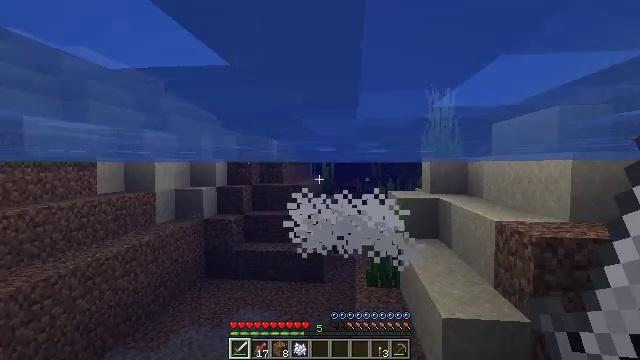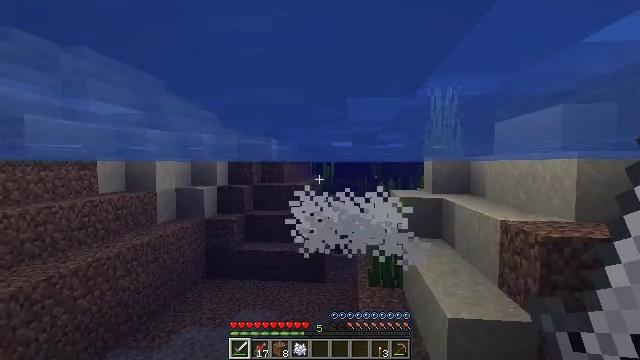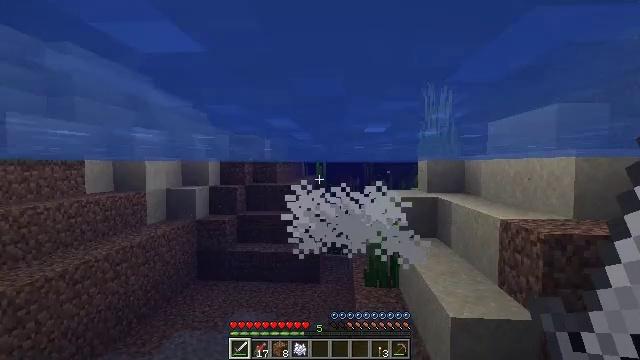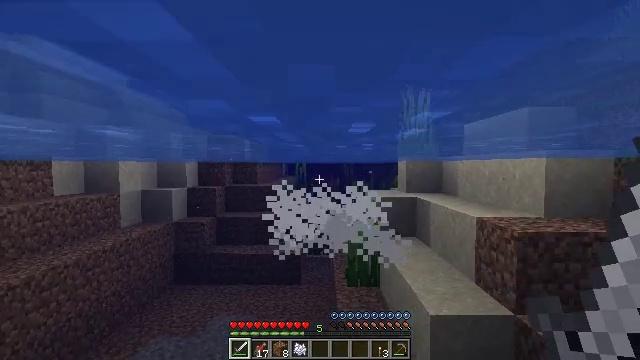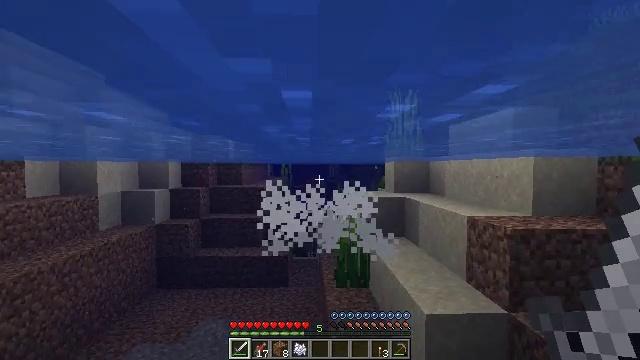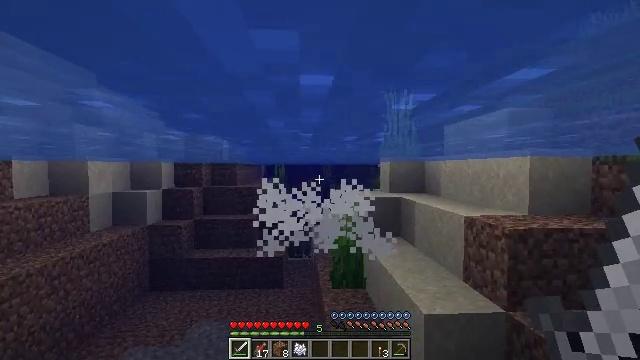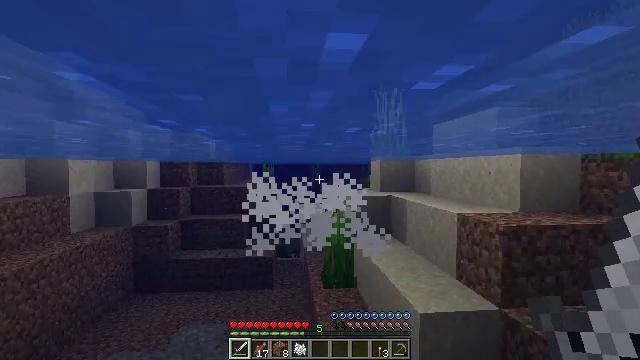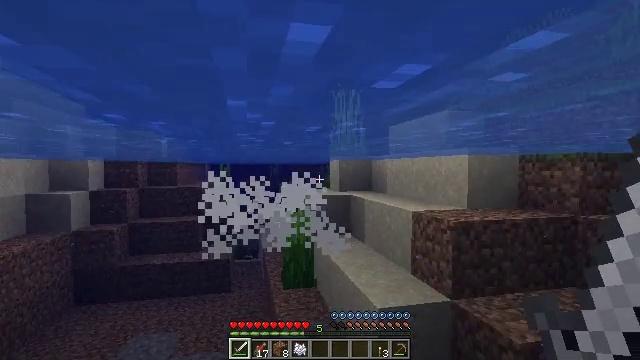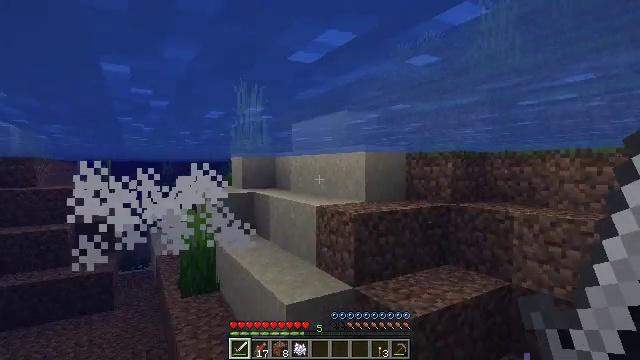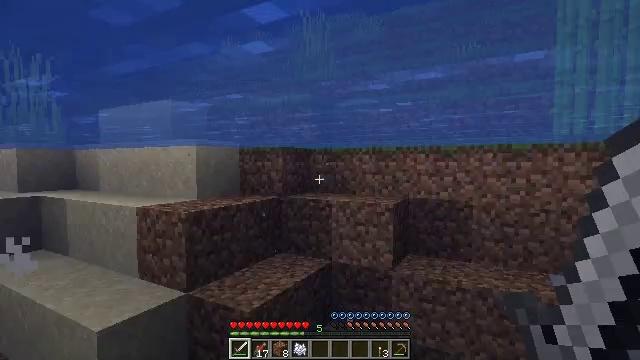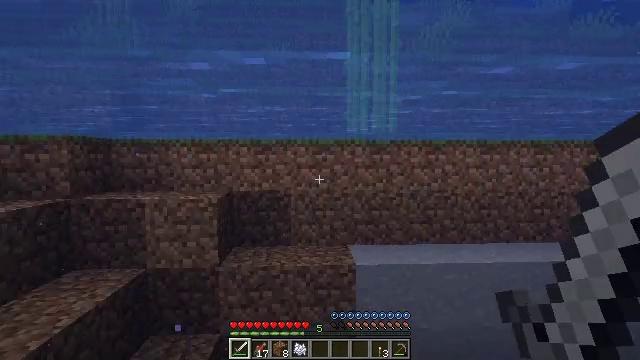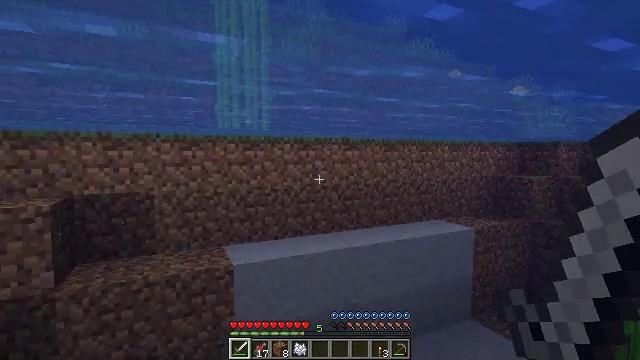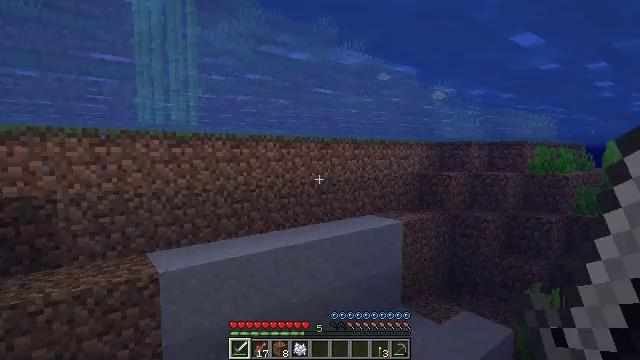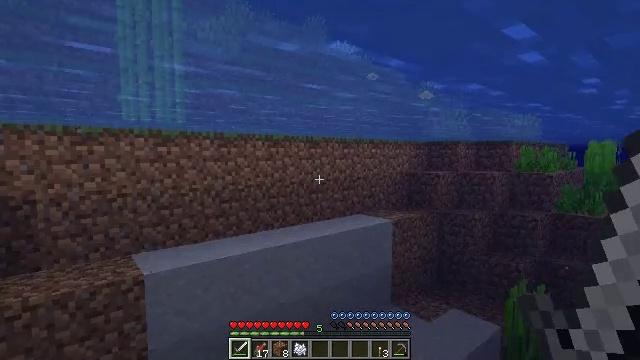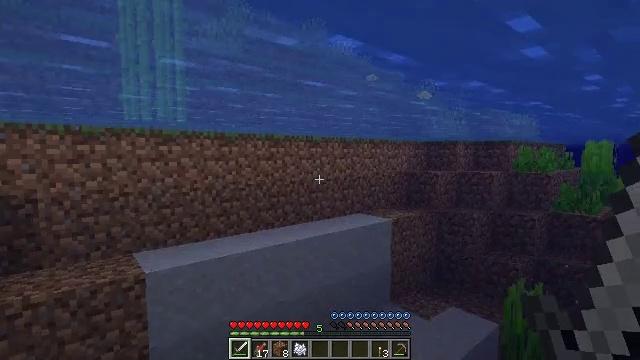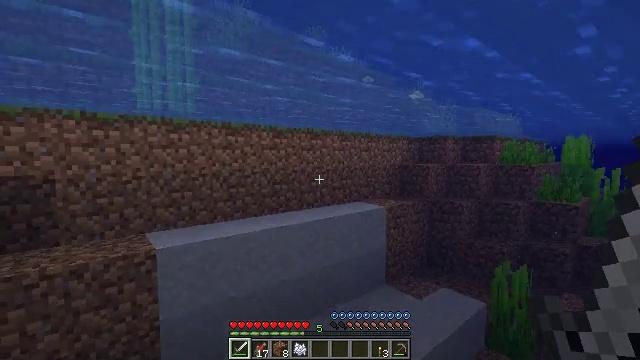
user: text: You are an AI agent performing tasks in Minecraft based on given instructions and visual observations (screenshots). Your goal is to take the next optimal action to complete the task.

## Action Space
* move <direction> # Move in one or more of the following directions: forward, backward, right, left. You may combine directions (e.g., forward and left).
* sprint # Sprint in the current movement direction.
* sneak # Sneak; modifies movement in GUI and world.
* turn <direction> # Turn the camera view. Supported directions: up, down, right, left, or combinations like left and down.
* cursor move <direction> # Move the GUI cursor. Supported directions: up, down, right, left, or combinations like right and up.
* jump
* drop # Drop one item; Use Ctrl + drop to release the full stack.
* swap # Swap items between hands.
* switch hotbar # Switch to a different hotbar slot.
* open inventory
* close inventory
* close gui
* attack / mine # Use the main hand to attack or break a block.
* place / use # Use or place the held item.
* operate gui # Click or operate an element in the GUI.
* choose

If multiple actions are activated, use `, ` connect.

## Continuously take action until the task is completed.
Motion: motion action
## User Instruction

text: Fish and kill the salmon.
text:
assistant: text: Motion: move forward and move left
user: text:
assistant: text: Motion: move forward and move left, turn right
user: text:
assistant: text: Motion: move forward and move left, turn right
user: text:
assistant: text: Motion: move forward and move left, turn right
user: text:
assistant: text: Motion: move forward, turn right
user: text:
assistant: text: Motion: move forward and move right, turn right
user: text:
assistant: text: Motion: move forward and move right, turn right
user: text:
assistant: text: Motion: move forward and move right, turn right
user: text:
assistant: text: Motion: move forward and move right, turn right
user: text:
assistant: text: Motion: move forward and move right, turn right and down
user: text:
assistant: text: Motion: move forward and move right, turn right
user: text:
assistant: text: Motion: move forward and move right, turn right
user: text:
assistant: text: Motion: move forward, sprint, turn right
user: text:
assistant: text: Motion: move forward, sprint
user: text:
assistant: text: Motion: move forward, sprint
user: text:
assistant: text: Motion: move forward, sprint
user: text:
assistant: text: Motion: move forward, sprint
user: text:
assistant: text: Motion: move forward
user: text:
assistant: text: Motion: move forward
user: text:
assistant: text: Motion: move forward
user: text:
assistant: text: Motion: move forward
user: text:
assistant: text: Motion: move forward, turn right and up
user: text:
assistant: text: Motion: move forward, turn right and up
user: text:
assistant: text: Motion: move forward, turn right and up
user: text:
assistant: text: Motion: move forward and move right
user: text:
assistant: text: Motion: move forward and move right, turn left
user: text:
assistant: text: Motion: move forward and move right
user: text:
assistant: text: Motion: move forward and move right
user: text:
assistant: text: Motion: move forward
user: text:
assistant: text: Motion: move forward